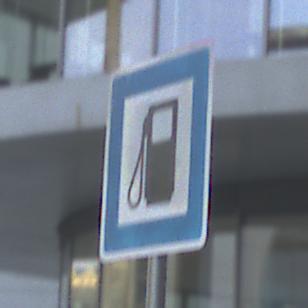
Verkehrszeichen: Tankstelle
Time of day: SunriseSunset
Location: Outdoor (Urban)
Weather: PartlyCloudy
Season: NotSpecified
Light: Natural